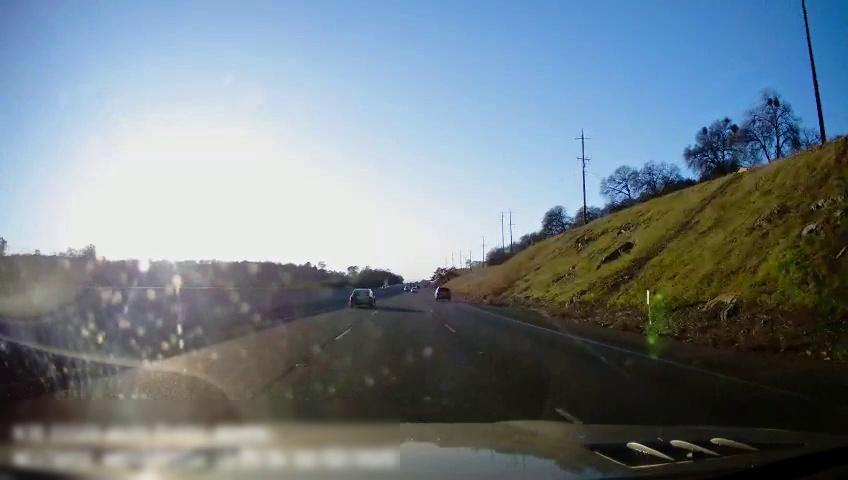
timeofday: Day
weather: Sunny
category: Drivable Space
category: Vehicles | Car
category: Vehicles | Car
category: Lanes | Alternate Lane
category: Lanes | Current Lane
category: Lanes | Current Lane
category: Lanes | Alternate Lane